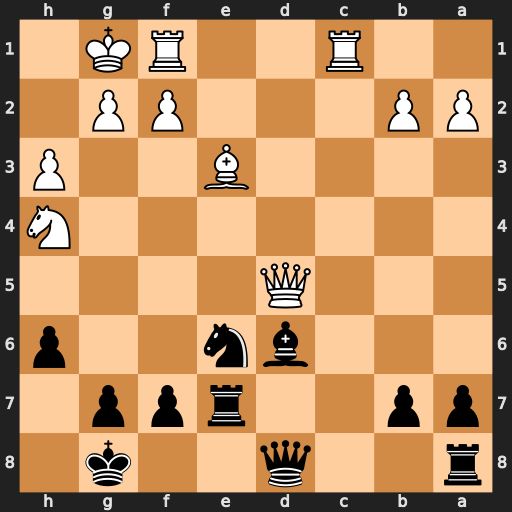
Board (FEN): r2q2k1/pp2rpp1/3bn2p/3Q4/7N/4B2P/PP3PP1/2R2RK1
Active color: b
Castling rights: -
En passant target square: -
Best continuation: Bh2+ Kxh2 Qxd5